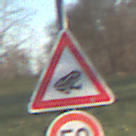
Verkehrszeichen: AmphibienwanderungLinks
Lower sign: Geschwindigkeit50
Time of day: MorningAfternoon
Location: Outdoor (Nature)
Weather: Clear
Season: Winter
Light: Natural